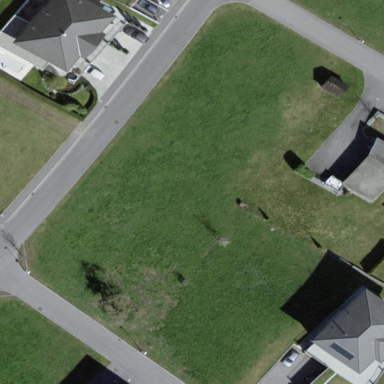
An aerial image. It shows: Area covered with grass.